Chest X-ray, PA view. Patient: 65 years old, sex M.
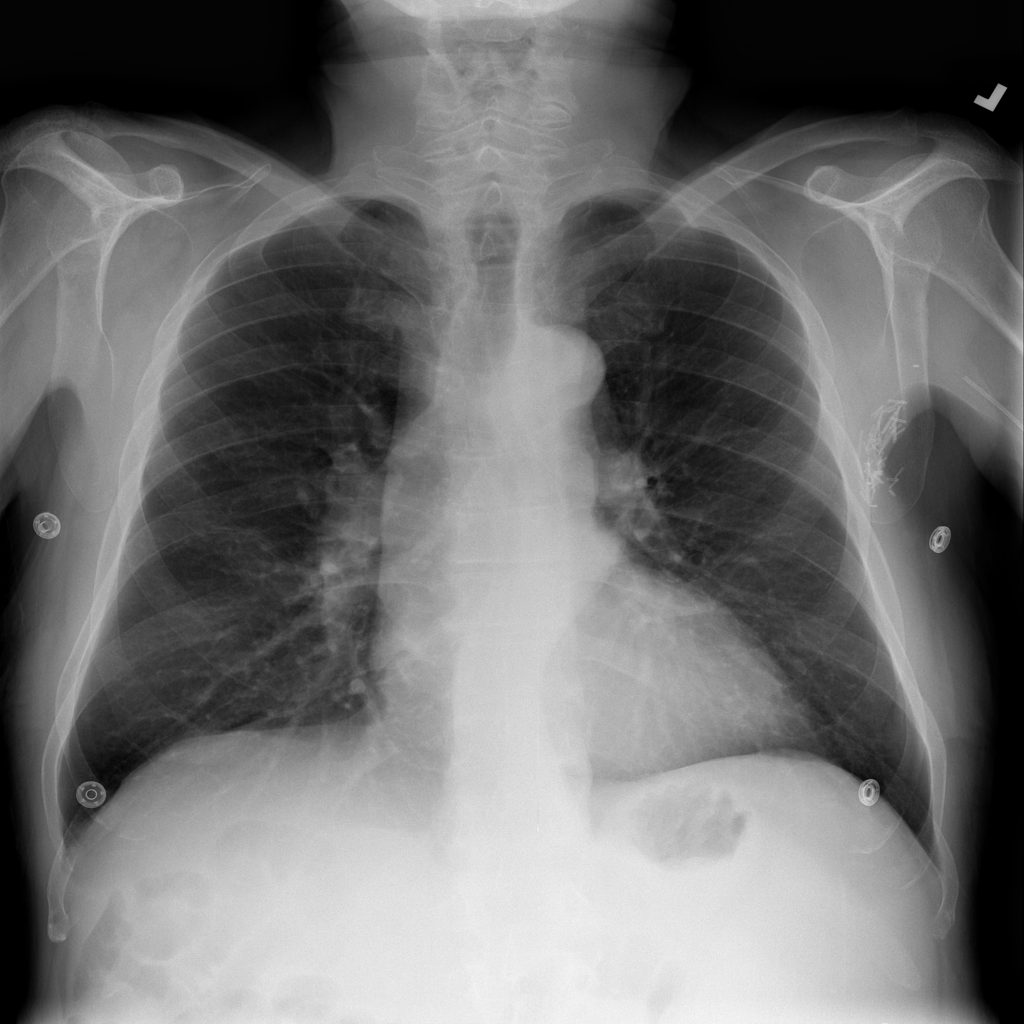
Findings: Infiltration